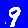
Digit: 9